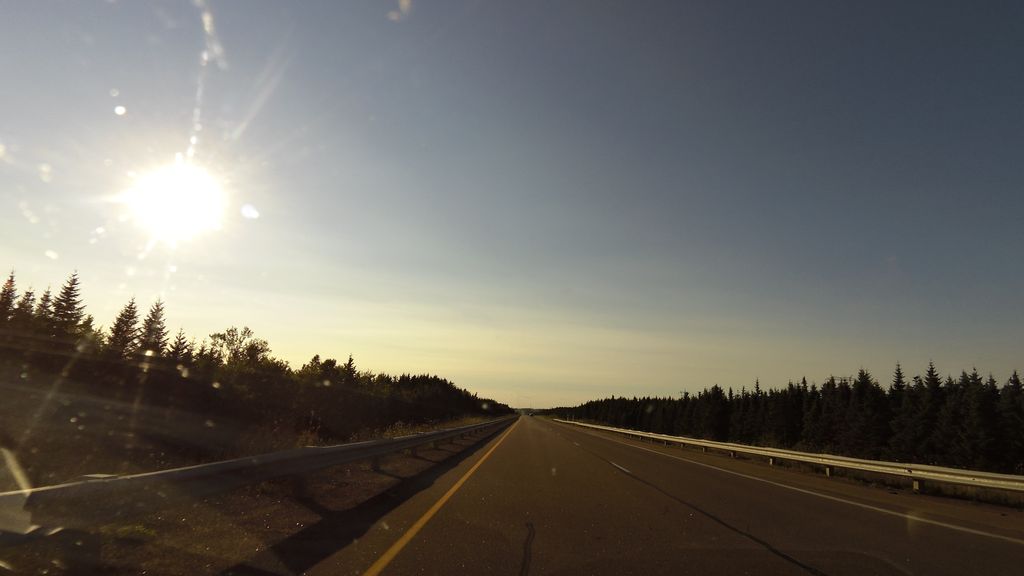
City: charlottetown